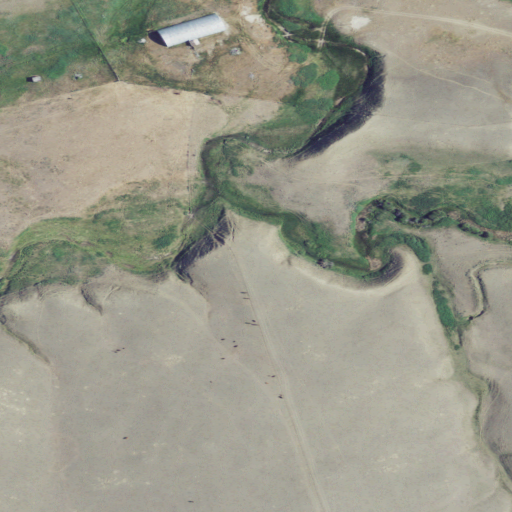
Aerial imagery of valley in Montana named Sleeper Coulee containing grassland, shrub, and open development